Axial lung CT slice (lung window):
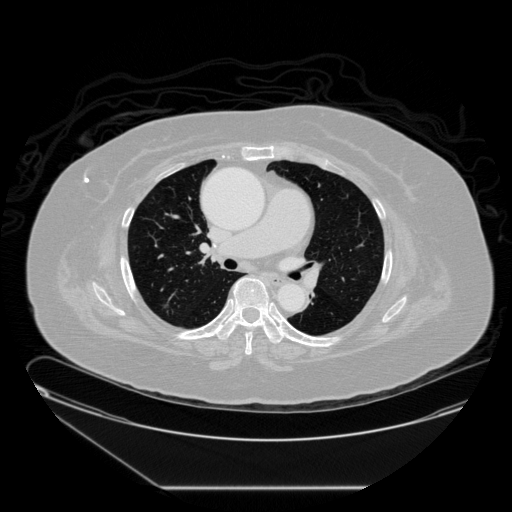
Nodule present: yes
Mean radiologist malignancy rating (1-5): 3